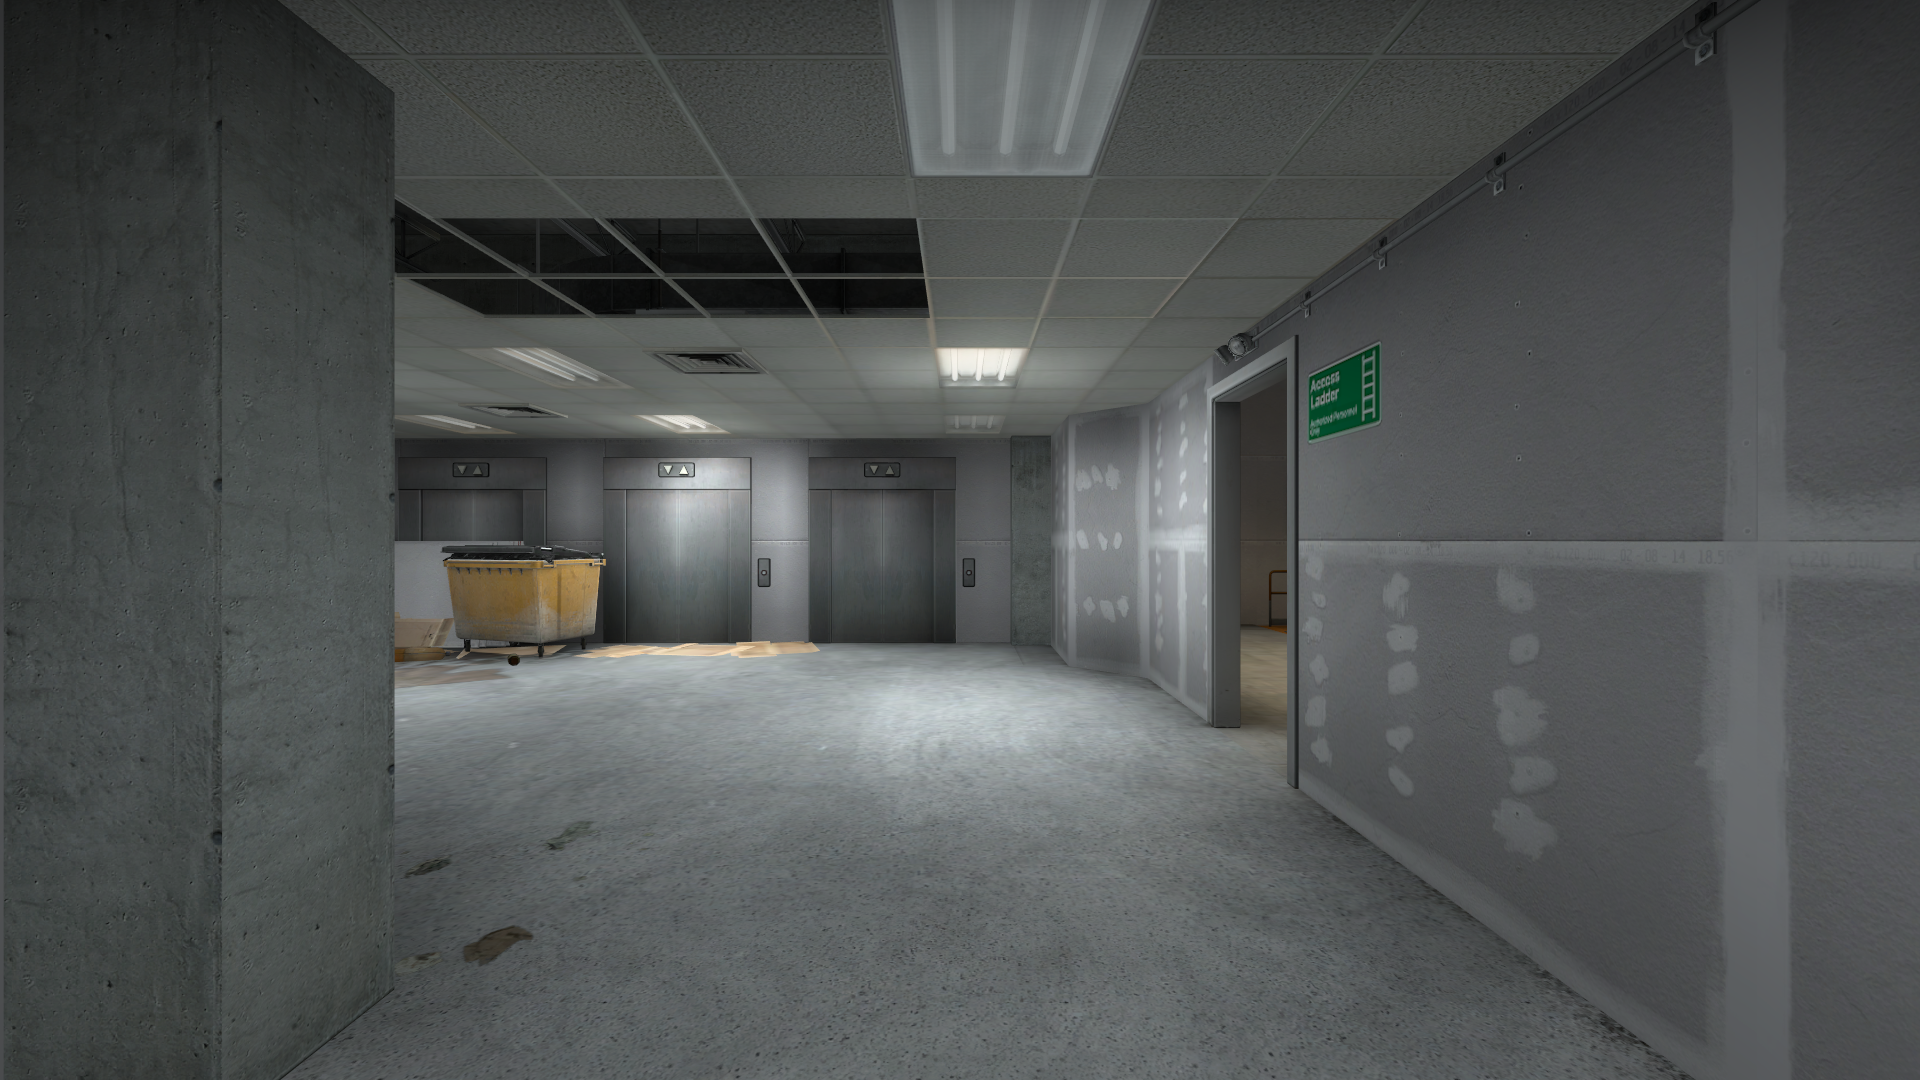
Map: de_vertigo